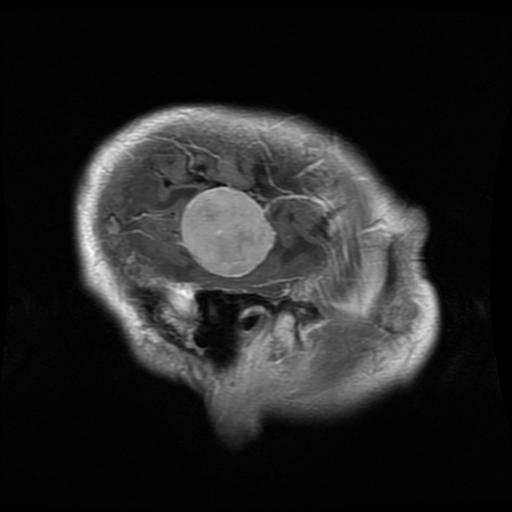
Label: meningioma